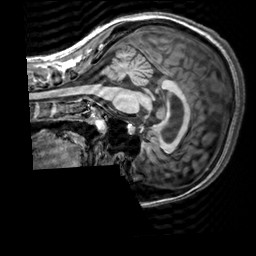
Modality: T1w
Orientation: sagittal
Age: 33
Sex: female
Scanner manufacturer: siemens
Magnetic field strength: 3 T
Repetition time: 2.3 s
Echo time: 0.00303 s